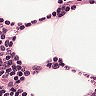
Metastatic tissue present: no